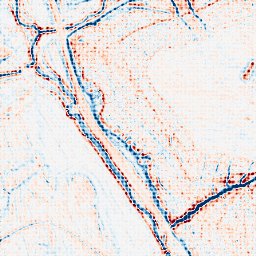
Category: edge_preserving
Decomposition family: bilateral
Decomposition parameters: d: 9
sigma_color: 75
sigma_space: 75
Upsampling method: sinc_blackman
Upsampling parameters: scale: 4
kernel_size: 4
Upsampling scale: 4